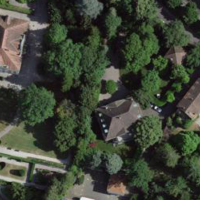
EUNIS habitat code: 53
Species observed at this site:
Bellis perennis
Turdus merula
Columba palumbus